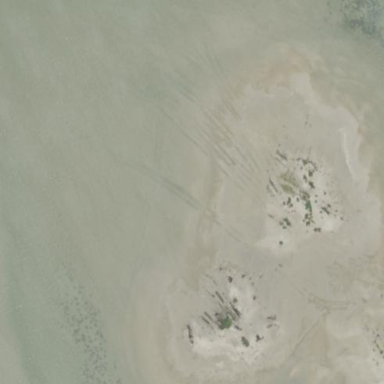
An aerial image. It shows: Sandy reef.